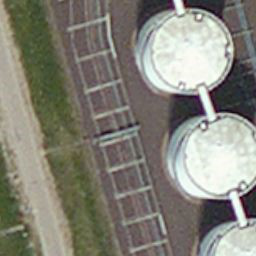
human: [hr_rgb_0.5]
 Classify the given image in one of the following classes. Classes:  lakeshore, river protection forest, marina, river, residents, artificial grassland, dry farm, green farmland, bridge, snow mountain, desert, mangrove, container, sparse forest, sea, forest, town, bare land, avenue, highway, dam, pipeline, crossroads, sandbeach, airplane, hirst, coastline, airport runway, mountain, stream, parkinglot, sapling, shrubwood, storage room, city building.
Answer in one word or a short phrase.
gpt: storage room